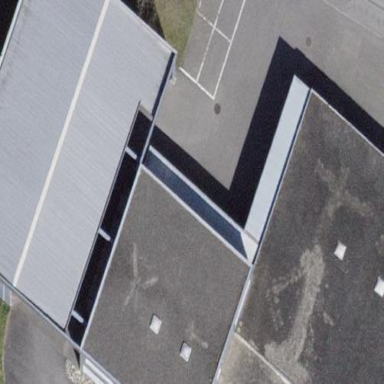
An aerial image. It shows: View of roof of building.